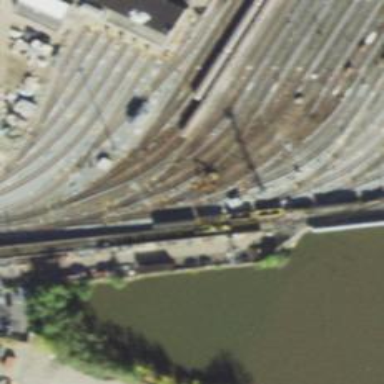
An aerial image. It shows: Electrified rail passing through service yard.